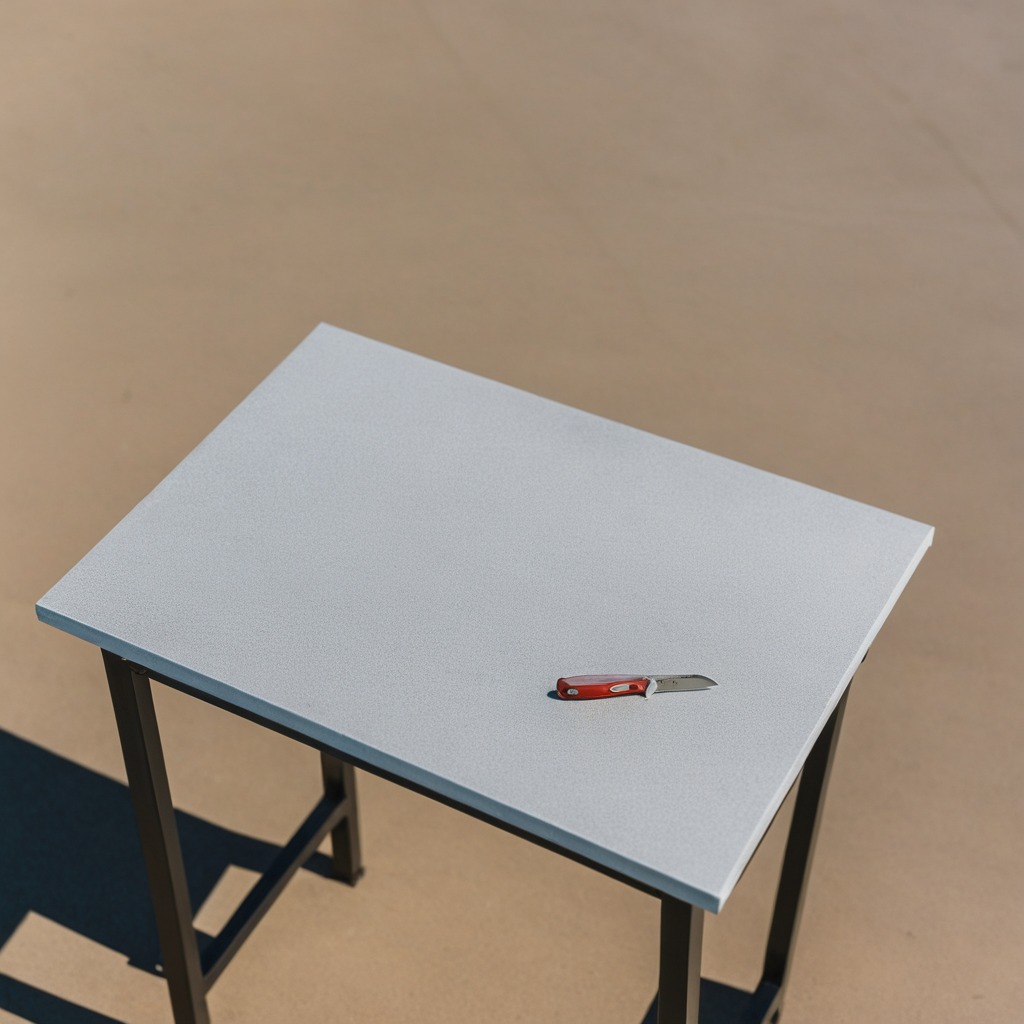
A utility knife is lying on the table.